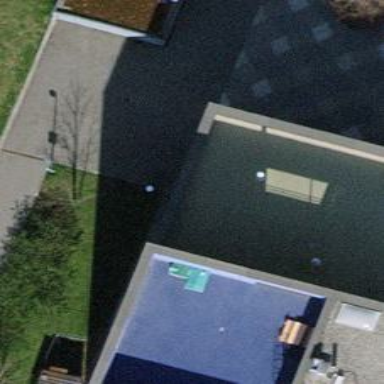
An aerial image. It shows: Community center.